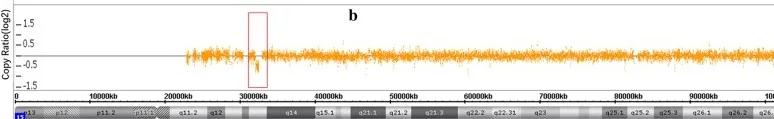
Array-CGH results of case 1. Paternal.
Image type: electrography (ekg)